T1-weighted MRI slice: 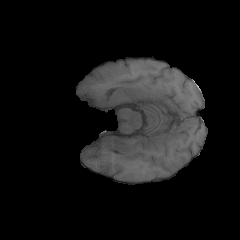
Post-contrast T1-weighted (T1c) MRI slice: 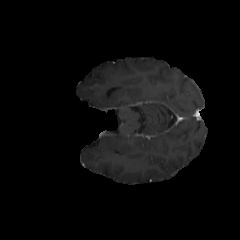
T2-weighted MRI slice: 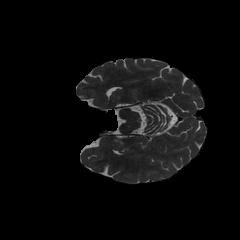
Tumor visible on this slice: no